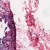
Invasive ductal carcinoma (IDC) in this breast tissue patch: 0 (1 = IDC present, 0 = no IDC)